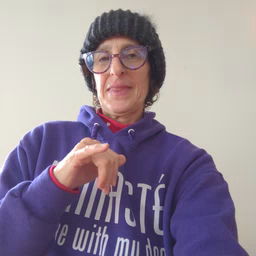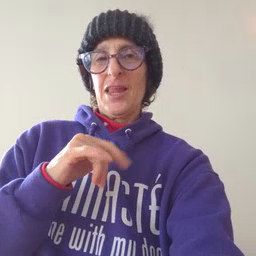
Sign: arm